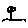
Label: flower